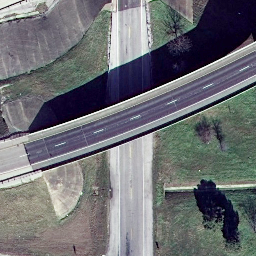
Label: overpass